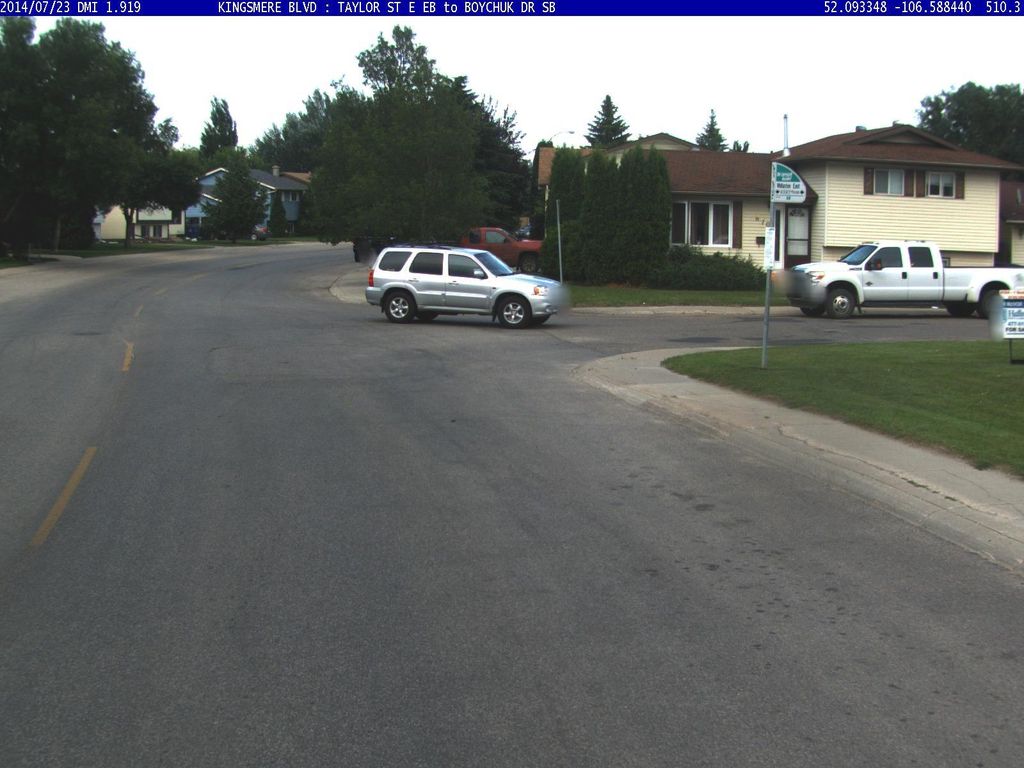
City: saskatoon